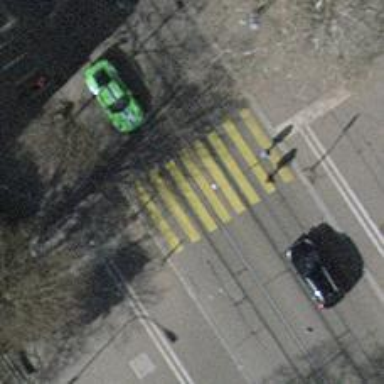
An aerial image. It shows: Tram crossing on the railway.